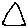
Label: triangle